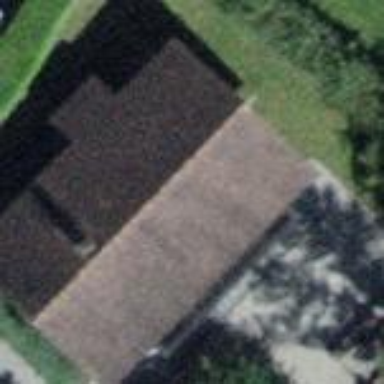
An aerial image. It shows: Detached building.